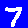
Digit: 7